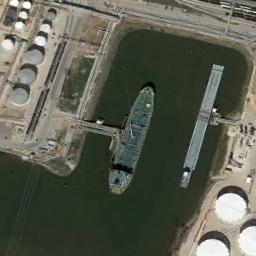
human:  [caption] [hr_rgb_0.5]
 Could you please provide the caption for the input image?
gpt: The ship is docked at the oil terminal and the water is dark green  .

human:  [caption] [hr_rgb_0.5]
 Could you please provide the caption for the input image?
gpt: Two light green tankers dock at the pier with pot-shaped storage buildings and green space .

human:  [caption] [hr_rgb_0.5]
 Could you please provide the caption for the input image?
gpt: There are two ships beside many round buildings .

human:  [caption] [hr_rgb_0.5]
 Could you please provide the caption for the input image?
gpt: There is a ship in the green water on the shore .

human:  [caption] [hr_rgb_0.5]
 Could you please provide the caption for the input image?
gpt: The ship is surrounded by green water on a harbor .